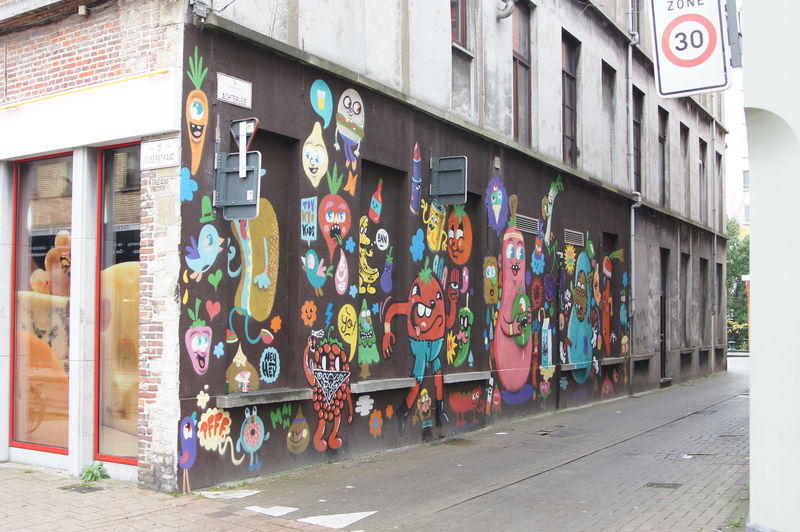
Titel: Characters
Künstler: Bue
Standort: Ghent
Schlagwörter: blau, vogel, gelb, bunt, fenster, gebäude, haus, obst, rot, gesichter, wand, früchte, gemüse, tomate, fassade, berlin, comic, karotte, erdbeere, himbeere, graffiti, straßenschild, street art, vogelschild, barbapapa, hotdog, garfitti, zone 30